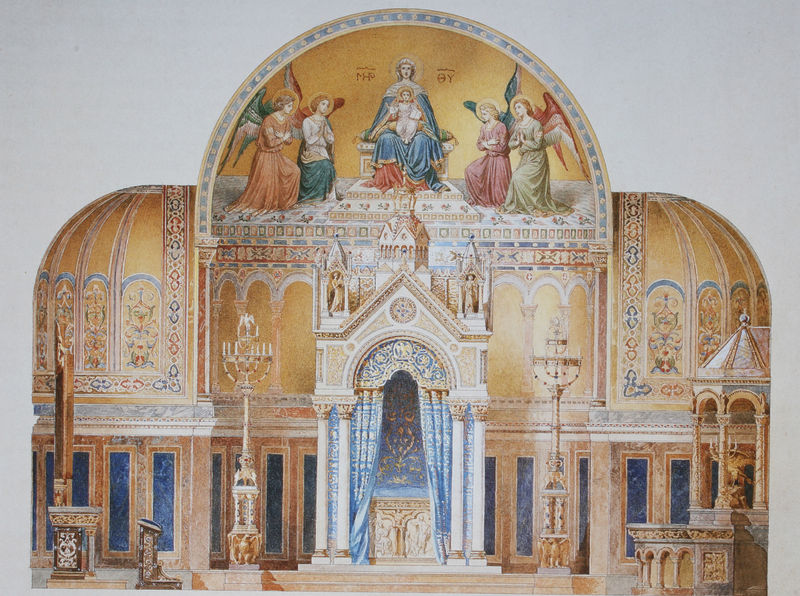
Titel: Querschnitt des Schlafzimmers von Burg Falkenstein, Entwurf
Künstler: Max Schultze
Schlagwörter: blau, flügel, gemälde, weiß, grün, säulen, tür, zeichnung, rot, teppich, architektur, vorhang, gewand, gold, rosa, rund, engel, bogen, fassade, giebel, weis, kuppel, kissen, thron, kerzen, medaillon, strahlen, beten, entwurf, altar, kapitelle, fries, sims, kerzenleuchter, heiligenschein, gesims, skulpturen, statuen, querschnitt, kandelaber, tympanon, nischen, jesuskind, tabernakel, betstuhl, muttergottes, frise, anbetungsengel, neobyzantinisch, mdonna, muttrgottes